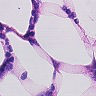
Metastatic tissue present: no